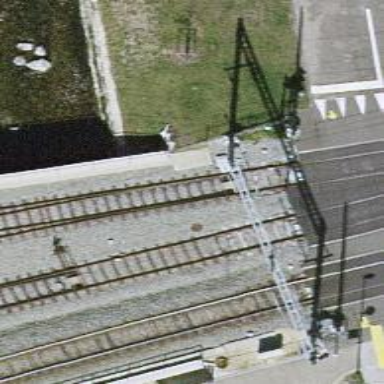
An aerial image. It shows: Single-track electrified railway bridge leading to yard service area with contact line for power supply.